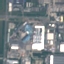
Land use / land cover class: Industrial